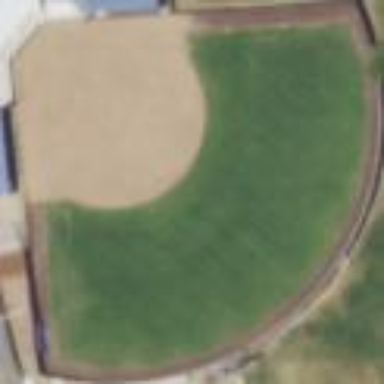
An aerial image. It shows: Baseball pitch for leisure land activities.